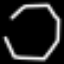
Label: octagon